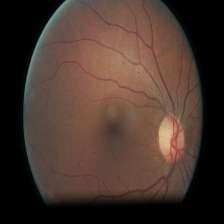
Diabetic retinopathy grade: Moderate